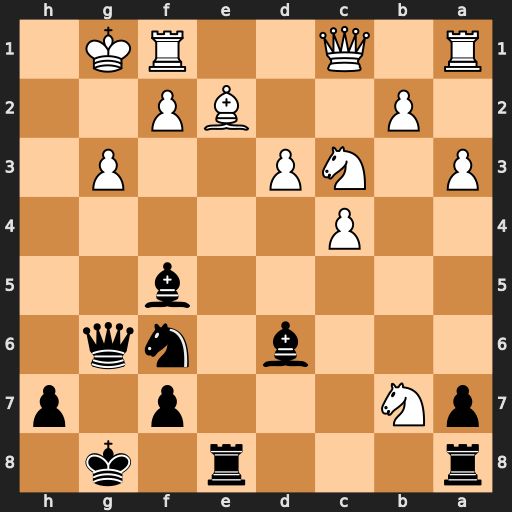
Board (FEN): r3r1k1/pN3p1p/3b1nq1/5b2/2P5/P1NP2P1/1P2BP2/R1Q2RK1
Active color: b
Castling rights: -
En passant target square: -
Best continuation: Bxg3 fxg3 Qxg3+